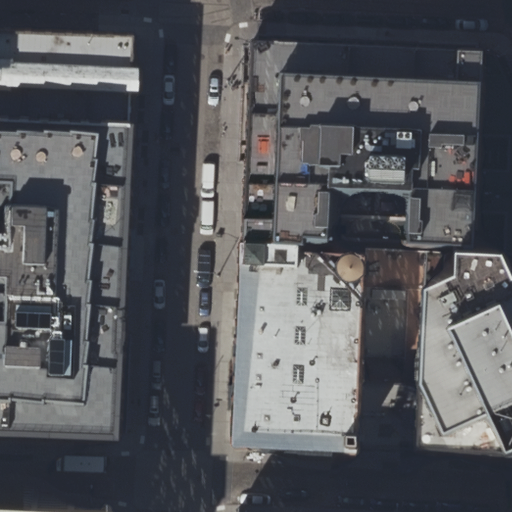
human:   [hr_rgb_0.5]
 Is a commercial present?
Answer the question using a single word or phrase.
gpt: yes

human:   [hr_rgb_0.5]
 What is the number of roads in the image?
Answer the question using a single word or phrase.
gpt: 4

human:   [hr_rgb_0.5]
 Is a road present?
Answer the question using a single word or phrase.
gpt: yes

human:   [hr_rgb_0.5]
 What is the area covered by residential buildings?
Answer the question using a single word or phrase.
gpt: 4925m2

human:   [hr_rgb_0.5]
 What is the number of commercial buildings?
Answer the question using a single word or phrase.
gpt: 0

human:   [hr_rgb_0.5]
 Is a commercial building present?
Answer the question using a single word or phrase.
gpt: no

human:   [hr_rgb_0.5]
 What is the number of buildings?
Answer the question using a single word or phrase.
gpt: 4

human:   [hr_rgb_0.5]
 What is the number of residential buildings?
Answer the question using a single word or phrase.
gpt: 4

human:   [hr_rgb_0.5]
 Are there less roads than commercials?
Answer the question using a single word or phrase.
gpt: no

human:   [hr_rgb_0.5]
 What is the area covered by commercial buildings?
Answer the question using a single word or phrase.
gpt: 0m2

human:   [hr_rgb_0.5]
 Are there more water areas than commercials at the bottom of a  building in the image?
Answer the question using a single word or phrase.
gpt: no

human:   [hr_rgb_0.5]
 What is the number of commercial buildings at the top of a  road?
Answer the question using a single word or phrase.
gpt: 0

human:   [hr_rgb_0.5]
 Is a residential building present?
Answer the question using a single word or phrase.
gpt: yes

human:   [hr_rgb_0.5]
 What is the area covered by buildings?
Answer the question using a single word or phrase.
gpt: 4925m2

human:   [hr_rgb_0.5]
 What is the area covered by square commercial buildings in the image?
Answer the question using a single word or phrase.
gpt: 0m2

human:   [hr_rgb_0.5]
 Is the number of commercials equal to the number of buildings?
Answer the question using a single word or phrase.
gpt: no

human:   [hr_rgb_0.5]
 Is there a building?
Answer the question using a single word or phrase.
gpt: yes

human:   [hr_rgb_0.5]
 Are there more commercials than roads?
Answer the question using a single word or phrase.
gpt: no

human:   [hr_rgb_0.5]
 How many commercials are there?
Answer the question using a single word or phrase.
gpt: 1

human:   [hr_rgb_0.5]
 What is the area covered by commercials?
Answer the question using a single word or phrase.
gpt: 151m2

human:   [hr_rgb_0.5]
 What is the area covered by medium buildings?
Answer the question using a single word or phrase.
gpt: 710m2

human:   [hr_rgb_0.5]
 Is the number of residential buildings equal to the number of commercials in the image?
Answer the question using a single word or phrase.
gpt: no

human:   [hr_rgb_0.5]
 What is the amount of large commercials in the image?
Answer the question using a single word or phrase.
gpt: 0

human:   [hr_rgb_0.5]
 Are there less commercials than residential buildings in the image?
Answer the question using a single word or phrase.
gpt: yes

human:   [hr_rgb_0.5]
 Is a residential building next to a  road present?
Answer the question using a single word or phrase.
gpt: yes

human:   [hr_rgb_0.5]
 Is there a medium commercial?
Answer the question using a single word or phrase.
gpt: yes

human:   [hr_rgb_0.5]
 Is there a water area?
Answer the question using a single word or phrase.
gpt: no

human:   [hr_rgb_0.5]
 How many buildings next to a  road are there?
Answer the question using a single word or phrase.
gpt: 4

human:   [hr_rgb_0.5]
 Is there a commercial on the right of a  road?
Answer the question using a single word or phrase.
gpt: no

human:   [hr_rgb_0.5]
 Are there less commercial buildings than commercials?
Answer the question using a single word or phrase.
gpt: yes

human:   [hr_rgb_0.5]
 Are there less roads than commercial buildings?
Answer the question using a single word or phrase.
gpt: no

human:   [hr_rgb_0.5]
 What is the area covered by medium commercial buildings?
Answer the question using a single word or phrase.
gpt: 0m2

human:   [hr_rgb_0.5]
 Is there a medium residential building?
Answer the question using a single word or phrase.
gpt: yes

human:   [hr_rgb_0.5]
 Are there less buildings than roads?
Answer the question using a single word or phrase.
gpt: no

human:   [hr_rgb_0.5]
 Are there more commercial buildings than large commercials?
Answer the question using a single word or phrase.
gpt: no

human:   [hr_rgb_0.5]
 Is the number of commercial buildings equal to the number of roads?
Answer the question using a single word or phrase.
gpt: no

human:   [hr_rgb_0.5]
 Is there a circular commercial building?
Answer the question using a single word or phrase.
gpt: no

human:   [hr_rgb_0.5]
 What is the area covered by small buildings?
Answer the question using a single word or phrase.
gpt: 0m2

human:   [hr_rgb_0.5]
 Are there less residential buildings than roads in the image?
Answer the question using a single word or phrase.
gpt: no

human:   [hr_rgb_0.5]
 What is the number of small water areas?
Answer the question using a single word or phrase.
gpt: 0

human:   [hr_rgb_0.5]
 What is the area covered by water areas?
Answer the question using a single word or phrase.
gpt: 0m2

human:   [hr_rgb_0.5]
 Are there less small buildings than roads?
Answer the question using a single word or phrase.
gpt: yes

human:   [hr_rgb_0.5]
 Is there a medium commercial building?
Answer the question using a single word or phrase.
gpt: no

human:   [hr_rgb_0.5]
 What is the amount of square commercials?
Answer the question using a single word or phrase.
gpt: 0

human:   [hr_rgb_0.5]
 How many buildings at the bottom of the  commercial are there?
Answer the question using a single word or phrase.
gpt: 0

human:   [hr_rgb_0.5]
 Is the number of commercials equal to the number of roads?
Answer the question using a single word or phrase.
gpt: no

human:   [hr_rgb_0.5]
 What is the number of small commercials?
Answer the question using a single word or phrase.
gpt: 0

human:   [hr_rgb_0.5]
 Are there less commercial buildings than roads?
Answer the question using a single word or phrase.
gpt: yes

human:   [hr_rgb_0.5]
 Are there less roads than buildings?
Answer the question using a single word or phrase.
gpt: no

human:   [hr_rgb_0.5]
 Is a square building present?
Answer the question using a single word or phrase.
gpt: no

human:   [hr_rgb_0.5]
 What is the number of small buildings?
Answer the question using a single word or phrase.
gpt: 0

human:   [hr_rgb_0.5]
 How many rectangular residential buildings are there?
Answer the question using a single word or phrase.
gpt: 2

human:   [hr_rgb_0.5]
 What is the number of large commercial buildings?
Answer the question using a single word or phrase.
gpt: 0

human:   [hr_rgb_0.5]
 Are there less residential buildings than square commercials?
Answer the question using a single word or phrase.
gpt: no

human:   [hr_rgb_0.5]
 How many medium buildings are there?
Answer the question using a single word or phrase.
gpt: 2

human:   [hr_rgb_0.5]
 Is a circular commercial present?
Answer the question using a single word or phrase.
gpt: no

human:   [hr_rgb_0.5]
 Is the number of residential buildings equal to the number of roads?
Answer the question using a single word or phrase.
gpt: yes

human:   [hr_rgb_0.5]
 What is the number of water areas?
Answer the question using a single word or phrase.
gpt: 0

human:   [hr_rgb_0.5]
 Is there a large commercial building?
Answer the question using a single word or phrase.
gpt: no

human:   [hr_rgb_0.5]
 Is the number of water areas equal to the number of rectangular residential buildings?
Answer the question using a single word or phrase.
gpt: no

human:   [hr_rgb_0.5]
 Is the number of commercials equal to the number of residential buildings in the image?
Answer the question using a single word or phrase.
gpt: no

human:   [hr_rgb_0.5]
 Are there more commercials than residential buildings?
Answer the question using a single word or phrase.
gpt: no

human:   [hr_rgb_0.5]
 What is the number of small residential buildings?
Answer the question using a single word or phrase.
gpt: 0

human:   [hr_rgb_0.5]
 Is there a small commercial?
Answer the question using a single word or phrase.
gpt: no